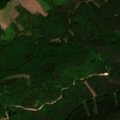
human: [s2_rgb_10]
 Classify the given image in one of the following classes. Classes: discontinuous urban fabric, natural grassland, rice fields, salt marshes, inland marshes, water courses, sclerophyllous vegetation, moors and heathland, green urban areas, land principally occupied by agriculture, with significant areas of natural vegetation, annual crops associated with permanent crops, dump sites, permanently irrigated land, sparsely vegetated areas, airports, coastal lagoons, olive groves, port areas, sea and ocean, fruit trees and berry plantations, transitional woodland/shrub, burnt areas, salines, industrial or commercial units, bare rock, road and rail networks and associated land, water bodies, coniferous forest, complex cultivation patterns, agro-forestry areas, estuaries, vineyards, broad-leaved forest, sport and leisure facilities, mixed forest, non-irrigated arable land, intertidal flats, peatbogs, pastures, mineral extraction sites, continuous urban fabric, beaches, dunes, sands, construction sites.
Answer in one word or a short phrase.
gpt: broad-leaved forest, coniferous forest, mixed forest